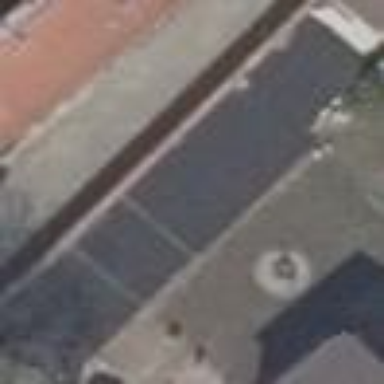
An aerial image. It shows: Flat roofed building with black roof.